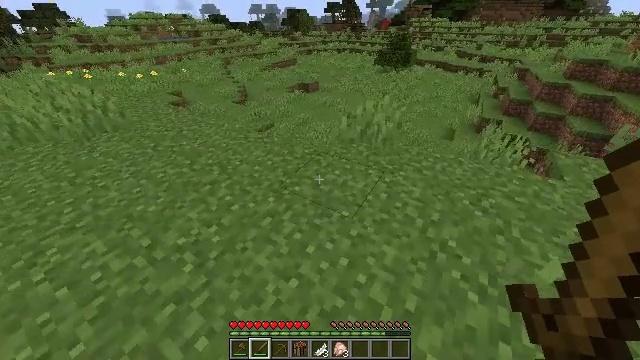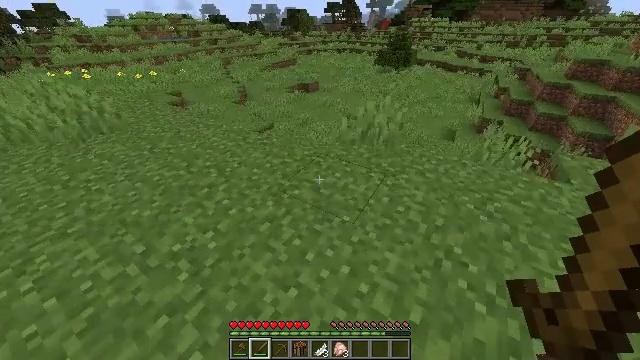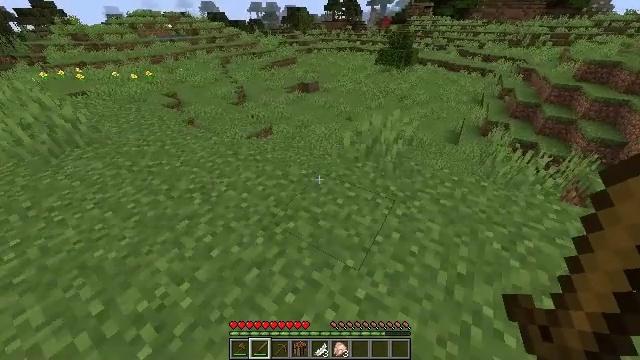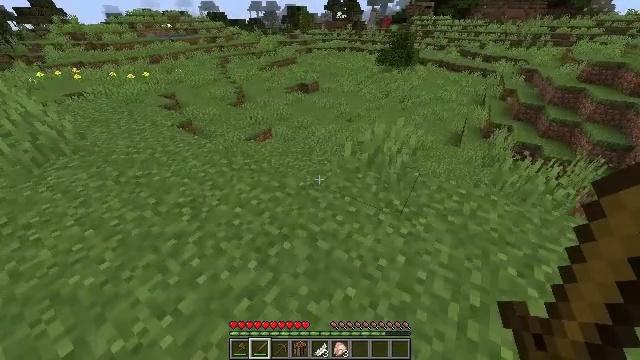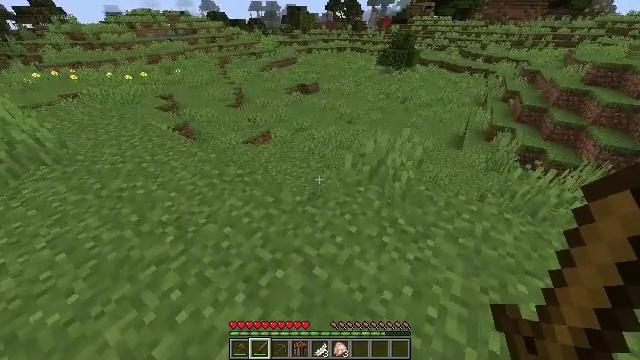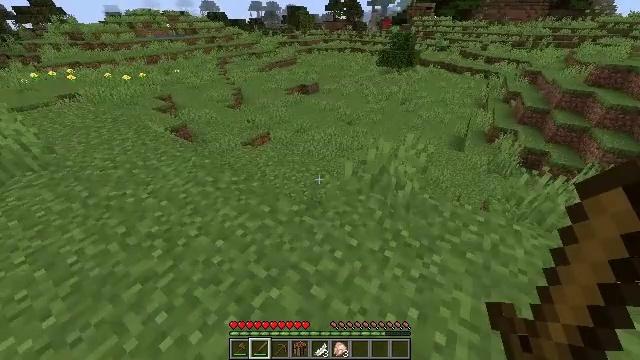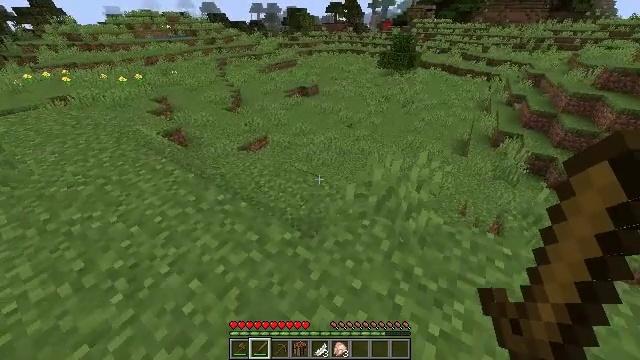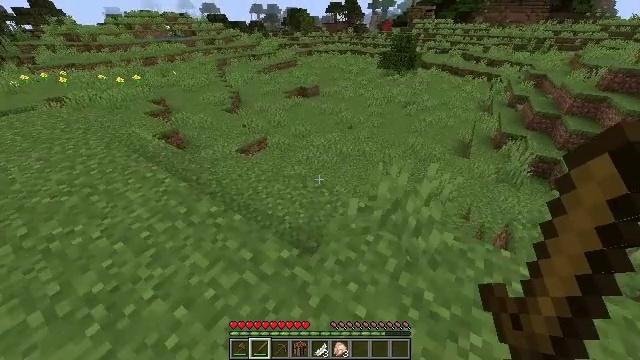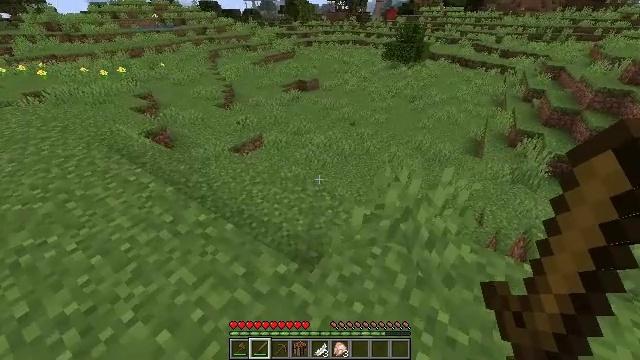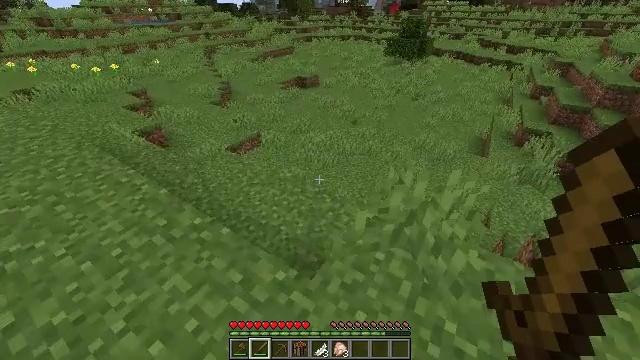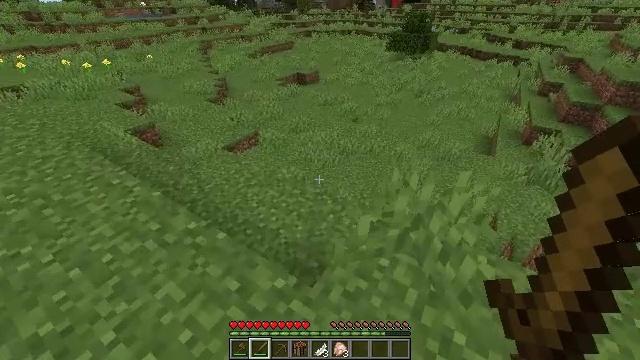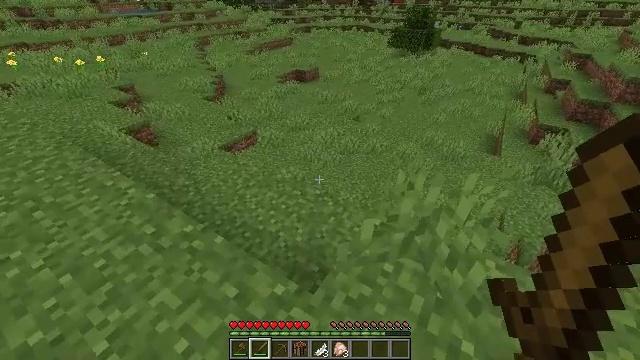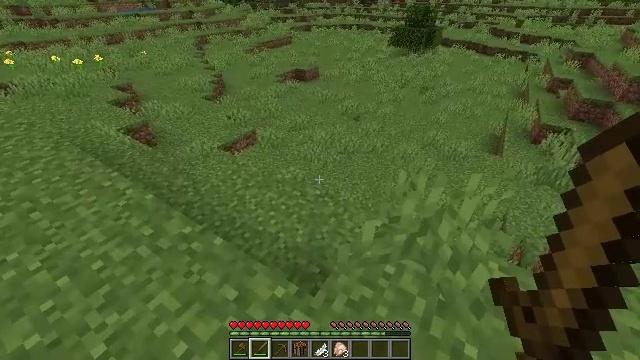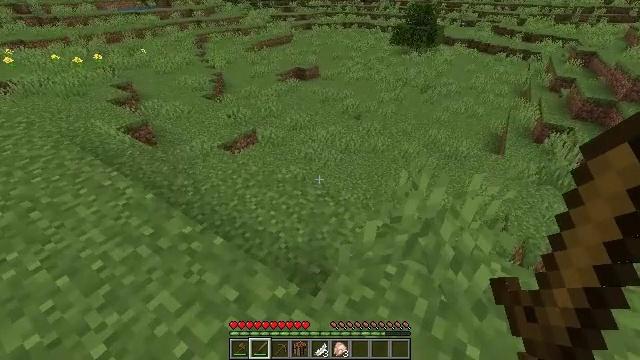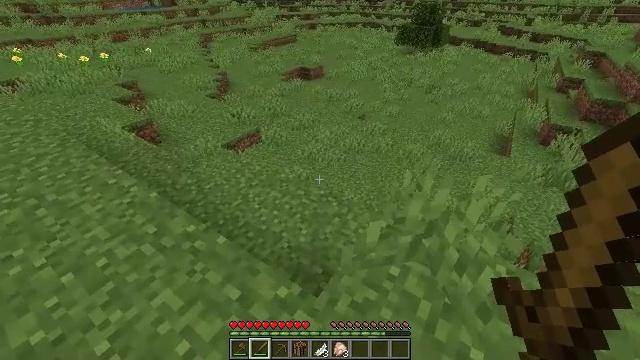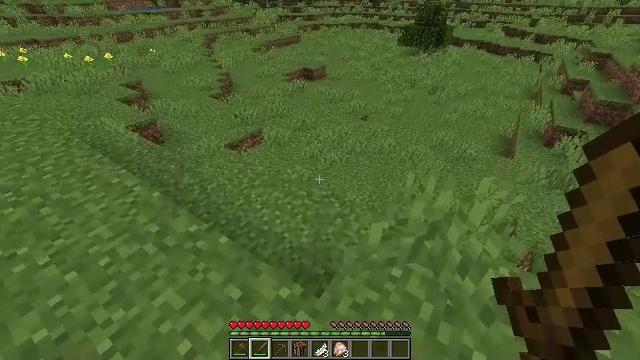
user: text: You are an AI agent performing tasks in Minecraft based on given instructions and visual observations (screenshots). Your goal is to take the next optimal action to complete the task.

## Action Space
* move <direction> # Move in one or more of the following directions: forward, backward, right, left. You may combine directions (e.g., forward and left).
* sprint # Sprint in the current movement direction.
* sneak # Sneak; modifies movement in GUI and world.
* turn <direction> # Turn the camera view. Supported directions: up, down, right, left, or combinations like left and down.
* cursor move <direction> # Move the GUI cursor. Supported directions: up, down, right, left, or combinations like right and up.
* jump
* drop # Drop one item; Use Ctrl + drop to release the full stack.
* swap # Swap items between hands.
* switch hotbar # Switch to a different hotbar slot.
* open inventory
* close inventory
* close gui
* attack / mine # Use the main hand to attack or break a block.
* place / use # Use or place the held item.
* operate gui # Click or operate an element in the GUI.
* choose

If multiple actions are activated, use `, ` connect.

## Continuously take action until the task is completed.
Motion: motion action
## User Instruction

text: Kill the chicken.
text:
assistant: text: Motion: move forward
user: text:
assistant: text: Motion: move forward
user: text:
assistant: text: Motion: move forward
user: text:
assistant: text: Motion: move forward
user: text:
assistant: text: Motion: move forward
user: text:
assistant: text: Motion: move forward
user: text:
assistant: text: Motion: no_op
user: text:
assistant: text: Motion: no_op
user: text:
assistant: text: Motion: no_op
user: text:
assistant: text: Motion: no_op
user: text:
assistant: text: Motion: no_op
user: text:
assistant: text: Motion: no_op
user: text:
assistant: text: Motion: no_op
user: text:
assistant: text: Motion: no_op
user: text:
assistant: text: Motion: no_op
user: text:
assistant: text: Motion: no_op
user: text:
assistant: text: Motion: turn left and up
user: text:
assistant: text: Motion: turn left and up
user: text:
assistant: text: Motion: turn left and up
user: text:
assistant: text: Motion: no_op
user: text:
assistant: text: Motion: no_op
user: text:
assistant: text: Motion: no_op
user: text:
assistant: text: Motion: no_op
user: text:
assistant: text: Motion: no_op
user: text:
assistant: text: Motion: no_op
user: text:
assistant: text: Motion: no_op
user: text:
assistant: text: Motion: no_op
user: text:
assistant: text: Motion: no_op
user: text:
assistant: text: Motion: no_op
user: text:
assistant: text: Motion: no_op